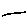
Label: line